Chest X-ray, AP view. Patient: 49 years old, sex M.
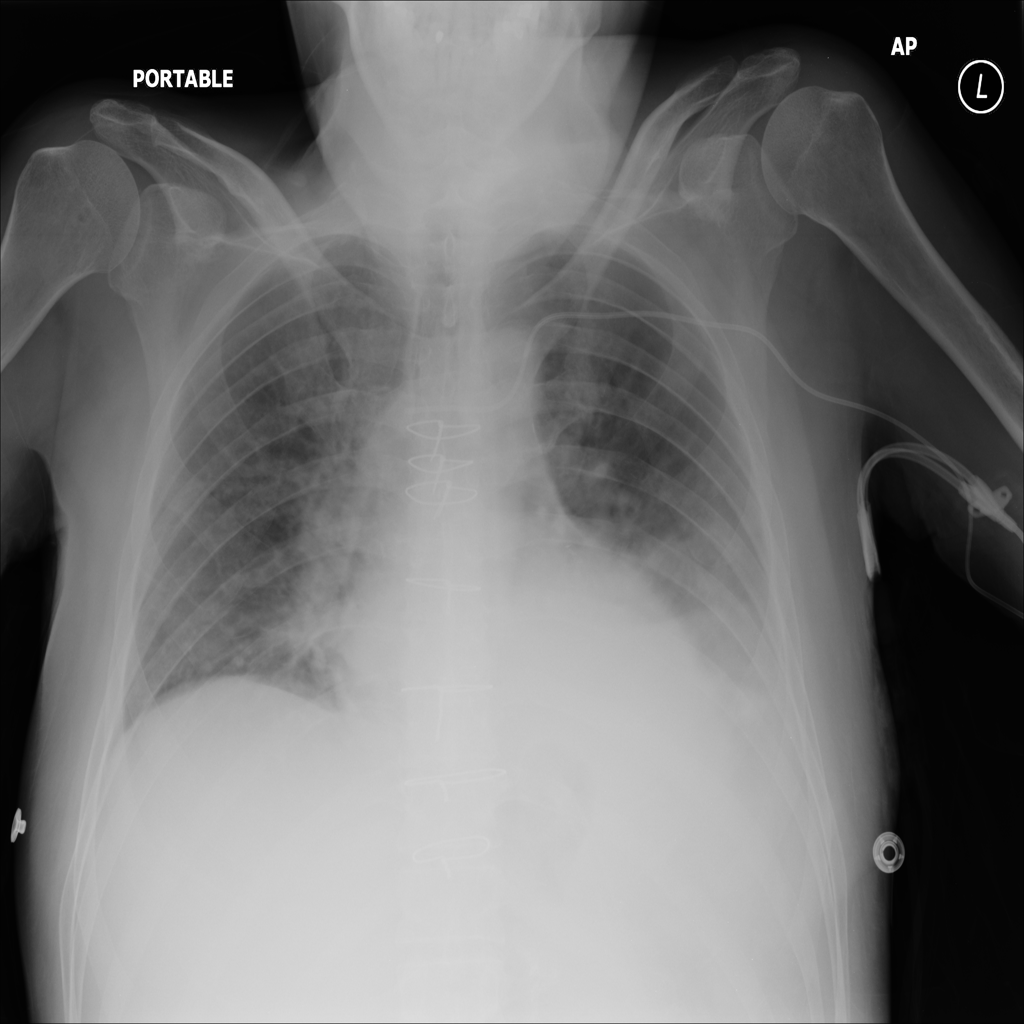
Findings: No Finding